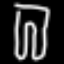
Label: pants